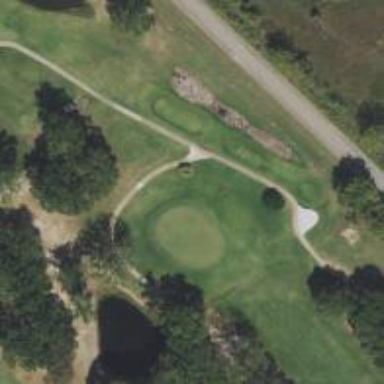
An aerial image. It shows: Path for golf carts.